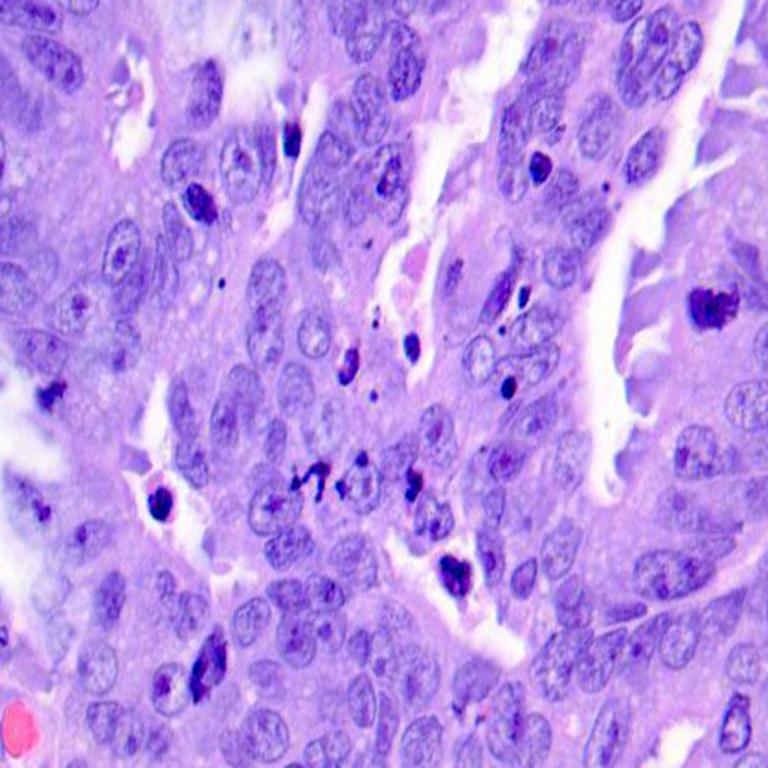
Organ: colon
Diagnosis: adenocarcinomas